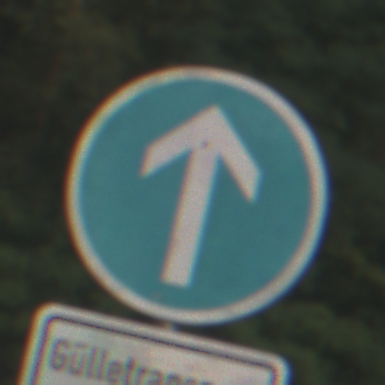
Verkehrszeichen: VorgeschriebeneFahrtrichtungGeradeaus
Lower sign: BesondereFahrzeugeUndTransportgueter12
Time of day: SunriseSunset
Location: Outdoor (Nature)
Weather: PartlyCloudy
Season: NotSpecified
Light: Natural